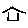
Label: house